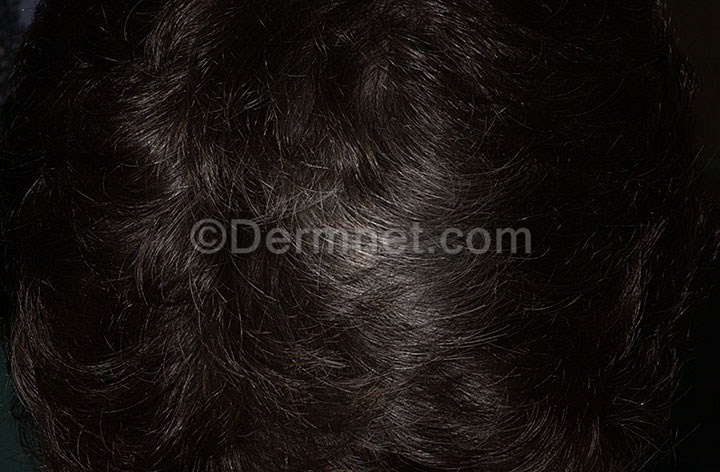
Disease: Hair Loss Photos Alopecia and other Hair Diseases